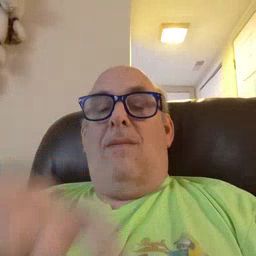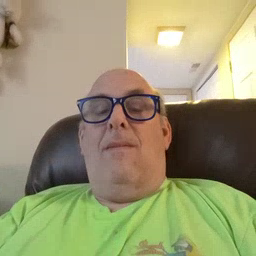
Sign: doll